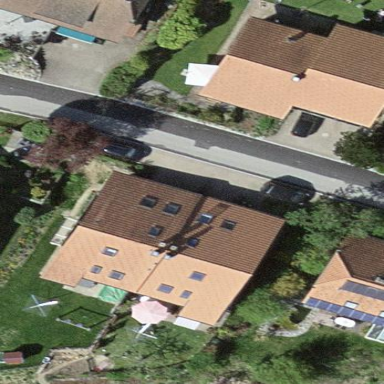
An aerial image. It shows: Residential building.